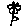
Label: flower